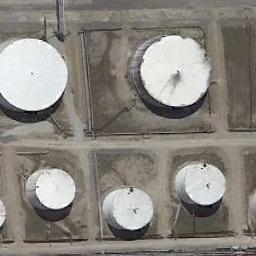
Label: storage tanks